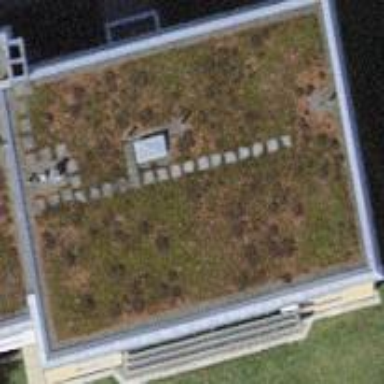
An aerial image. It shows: Building with flat roof.